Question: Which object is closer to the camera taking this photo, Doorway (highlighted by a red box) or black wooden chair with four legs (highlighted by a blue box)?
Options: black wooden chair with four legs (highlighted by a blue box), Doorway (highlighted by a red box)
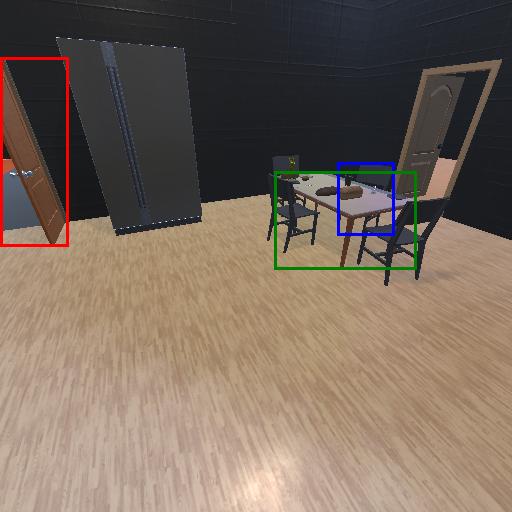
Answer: black wooden chair with four legs (highlighted by a blue box)